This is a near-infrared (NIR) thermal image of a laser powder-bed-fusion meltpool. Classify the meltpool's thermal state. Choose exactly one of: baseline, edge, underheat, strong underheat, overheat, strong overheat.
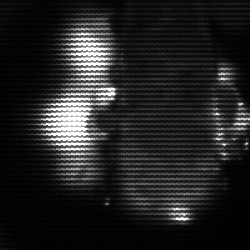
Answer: strong underheat